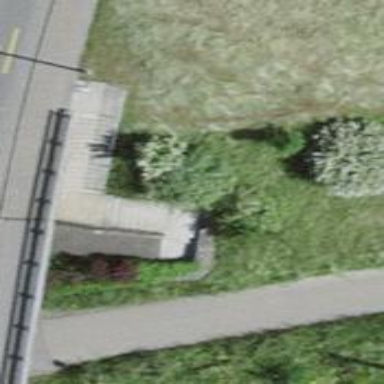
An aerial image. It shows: Concrete steps.